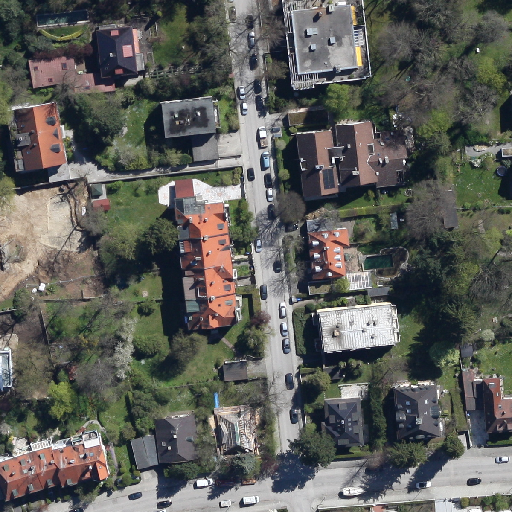
Referring expression: paved road